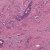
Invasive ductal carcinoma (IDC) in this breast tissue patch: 1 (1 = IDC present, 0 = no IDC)